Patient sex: F
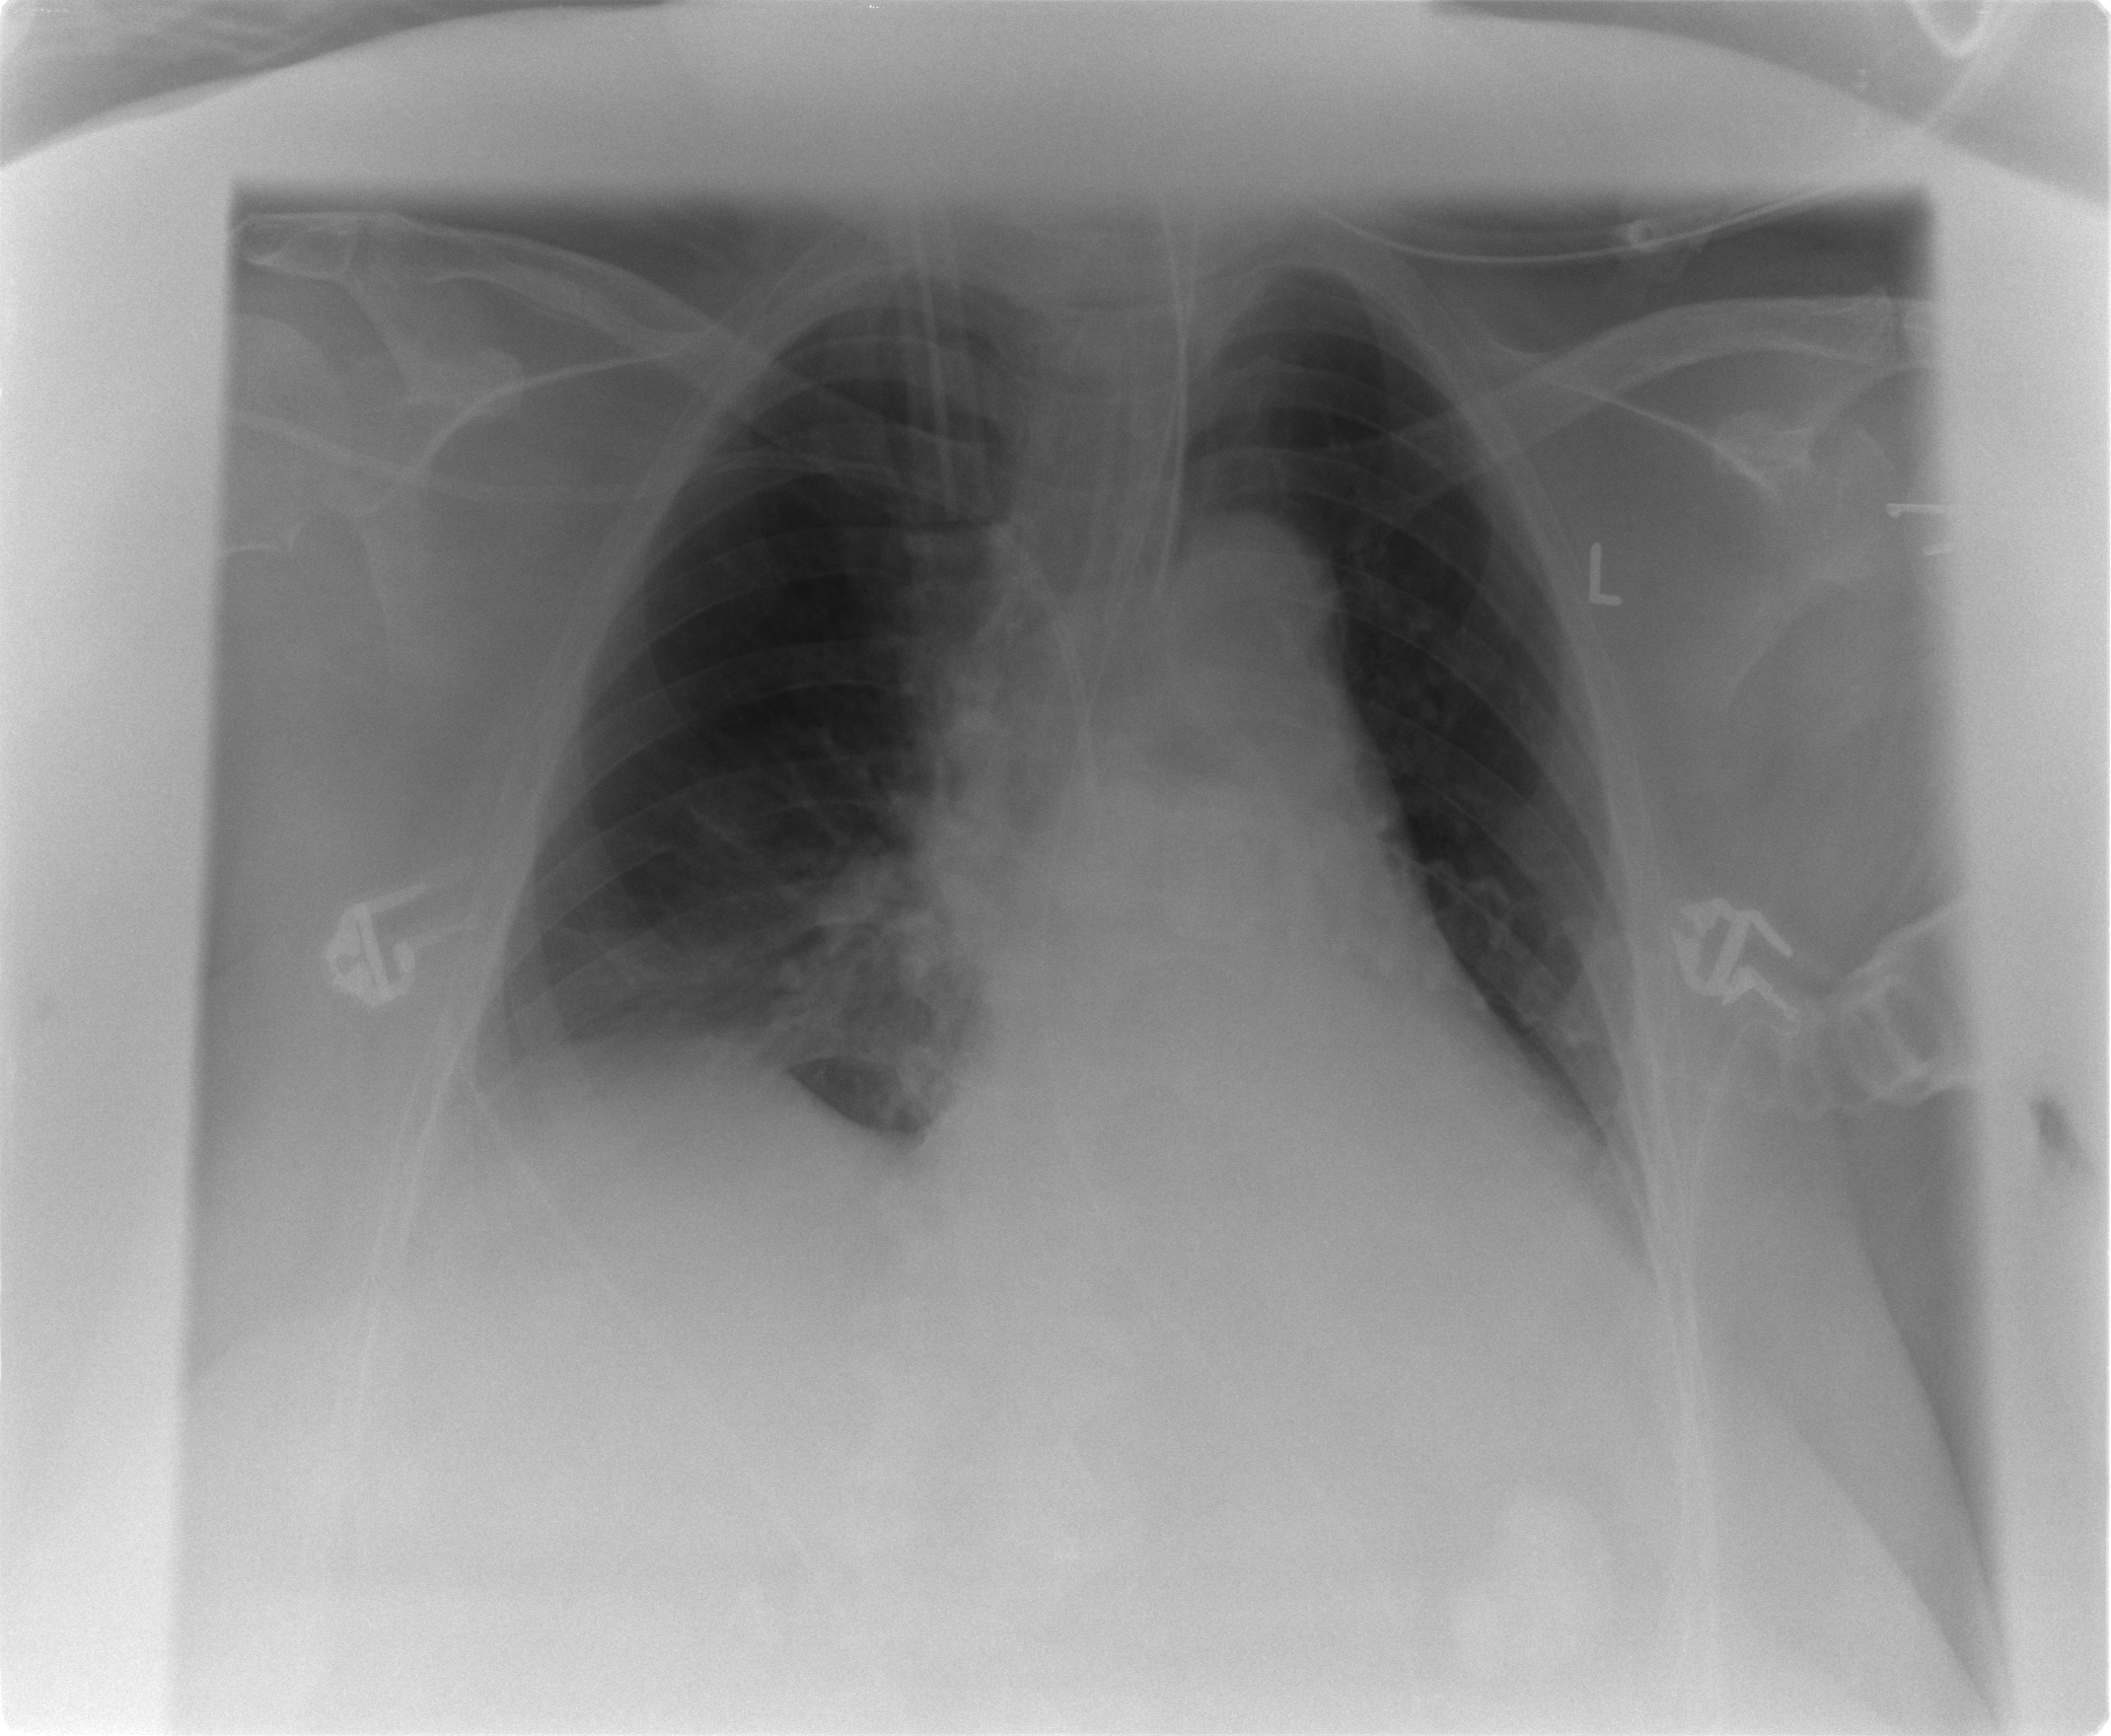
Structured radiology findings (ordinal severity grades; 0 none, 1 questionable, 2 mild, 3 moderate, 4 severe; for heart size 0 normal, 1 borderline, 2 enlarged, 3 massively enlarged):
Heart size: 0
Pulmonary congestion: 0
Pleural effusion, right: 0
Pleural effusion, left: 0
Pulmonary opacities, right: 0
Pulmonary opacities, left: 0
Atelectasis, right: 2
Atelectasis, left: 0